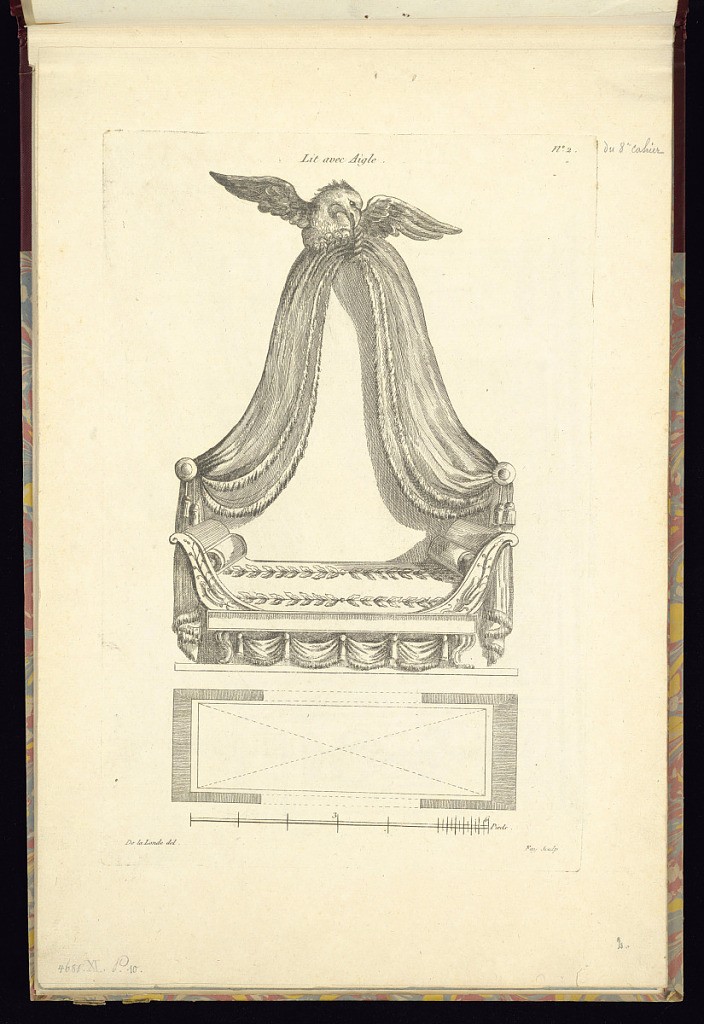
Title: Lit avec Aigle
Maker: Richard de Lalonde, French, active 1780–96
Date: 1792–1814
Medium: Etching and engraving on laid paper
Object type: Print
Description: Second plate from a series of bed designs. The title is lettered above a daybed design featuring neoclassical and empire style ornament, with its base seen in profile below and a scale. The bed curtain with passementerie and tassels hangs above the bed from a sculpted eagle with wings outstretched. The daybed soft furnishings and frame features leaf, and fleuron ornament, with cabriole feet. The plate is titled, signed, and numbered.